Question: Can't figure out a way to have a centered TextView with vertically centered horizontal lines on either sides, stretched to the left and right end of the screen. Like on this picture below.

Any insight would help!
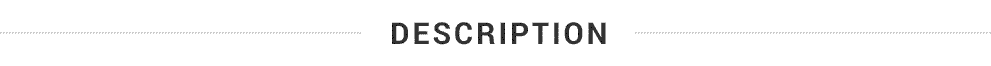
Answer: Finally came up with this solution that does exactly what is required
'''
<FrameLayout
android:layout_width="match_parent"
android:layout_height="wrap_content"
android:layout_marginTop="24dp"
>
<View
android:layout_width="match_parent"
android:layout_height="1dp"
android:background="@color/light_grey"
android:layout_gravity="center_vertical"/>
<TextView
android:layout_width="wrap_content"
android:layout_height="wrap_content"
android:text="@string/add_heading_description"
android:textSize="@dimen/add_headings"
android:textColor="@color/dark_grey"
android:paddingLeft="10dp"
android:paddingRight="10dp"
android:layout_gravity="center"
android:background="@color/white"
/>
</FrameLayout>
'''